Question:
For some reason, my jQuery datepicker looks like the one above... I can't seem to figure out how to fix this.
Code (shortened):
'''
//References
<link href="http://ajax.googleapis.com/ajax/libs/jqueryui/1.8/themes/base/jquery-ui.css" rel="stylesheet" type="text/css"/>
<script type="text/javascript" src="http://ajax.googleapis.com/ajax/libs/jquery/1.5/jquery.min.js"></script>
<script type="text/javascript" src="http://ajax.googleapis.com/ajax/libs/jqueryui/1.8/jquery-ui.min.js"></script>
//Datepicker code
<div id="datepicker" name="datepicker"></div>
<script>
$(document).ready(function() {
$("#datepicker").datepicker({
altField: "#realdate",
altFormat:"yy-mm-dd",
dateFormat: "yy-mm-dd"
});
});
</script>
//Hidden field to store my date
<input type="hidden" name="realdate" value="" id="realdate">
'''
Placing the div under the script doesn't work. What DOES work however is the following:
'''
<input type='text' id='datepicker' name='datepicker' />
'''
This displays an input field that, when clicked upon, displays a correctly rendered datepicker. But I don't want the input field, I just want the datepicker...
Ok, It seems I've found the evil-doer:
'''
.ui-helper-clearfix::after {
content: ".";
display: block;
height: 0;
clear: both;
visibility: hidden;
}
'''
from the jquery css.
My problem is fixed by removing "display: block;"
Problem is, this css file is located online. I can't put it offline in my own css folder because it references a bunch of images etc. Is there any way I can override this class or something to make my fix work?
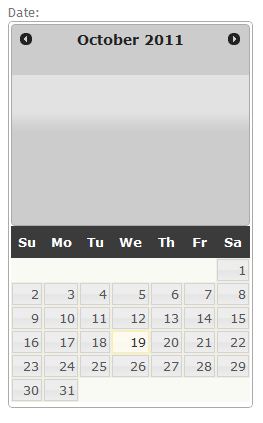
Answer: Duplicate the style definition in your own stylesheet with a stronger selector, overriding the offending style:
'''
<link href="http://ajax.googleapis.com/ajax/libs/jqueryui/1.8/themes/base/jquery-ui.css" rel="stylesheet" type="text/css"/>
<style type="text/css">
.ui-helper-clearfix::after {
display: inline; /* or whatever it should be */
}
</style>
'''
Just having the style definition later in the document is enough to make the selector stronger. But you could play it safe by also strengthening the selector by adding the element name: 'div.ui-helper-clearfix::after'. (assuming the element is a div... I don't know what it really is.)